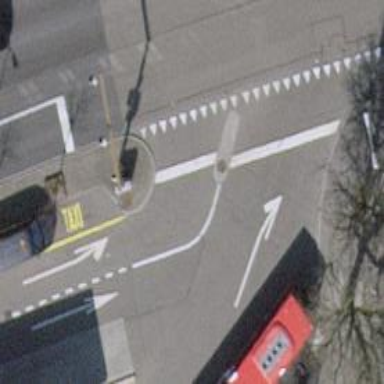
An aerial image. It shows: Road with traffic signals.